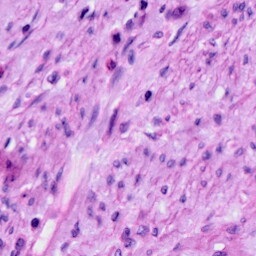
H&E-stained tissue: Cervix